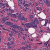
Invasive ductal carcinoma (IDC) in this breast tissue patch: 1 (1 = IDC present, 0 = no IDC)